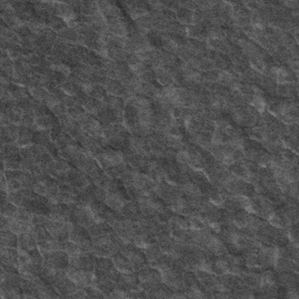
Label: frost